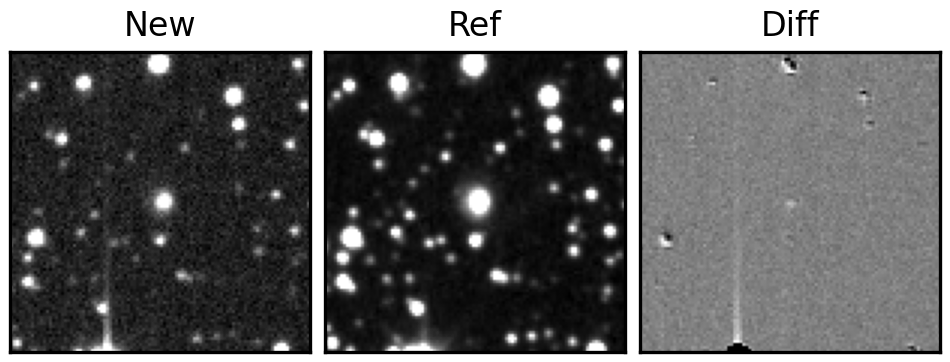
Label: real